Field crop: maize
Growth stage: 2
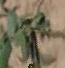
Species: atriplex